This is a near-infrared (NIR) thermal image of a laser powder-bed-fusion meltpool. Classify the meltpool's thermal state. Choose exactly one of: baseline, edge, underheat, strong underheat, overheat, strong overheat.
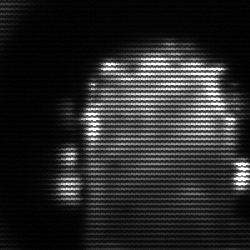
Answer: baseline